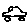
Label: car